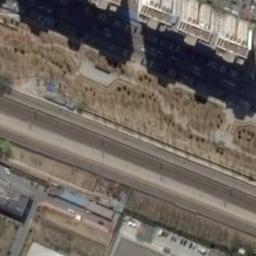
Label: railway